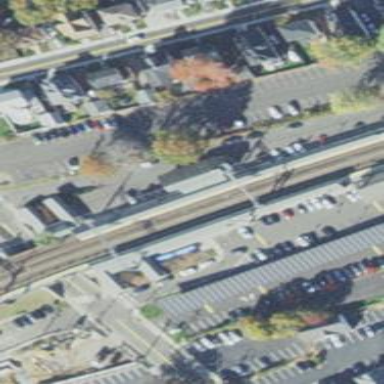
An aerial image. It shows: Platform for public transport and railway services.